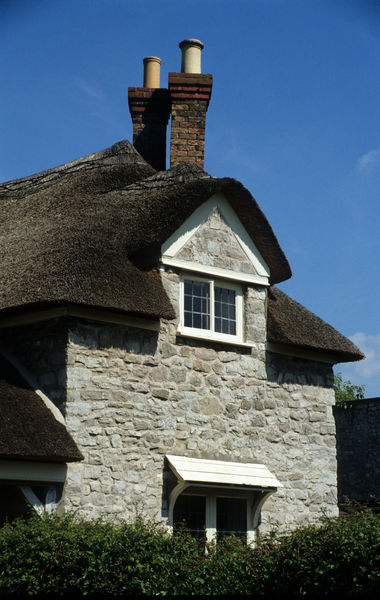
Titel: Model village, Dachgestaltung mit Schilf
Künstler: John Nash
Standort: Bristol
Institution: Blaise Hamlet
Schlagwörter: baum, blau, blätter, himmel, meer, schatten, weiß, dreieck, gelb, grün, braun, fenster, grau, hell, holz, licht, schwarz, stroh, tür, dach, gebäude, gras, haus, wolke, zaun, alt, wand, architektur, rahmen, stein, steine, norden, schilf, busch, büsche, gebüsch, sonne, sträucher, land, blatt, pflanzen, england, front, bauern, kamin, kamine, rund, schornstein, garten, sommer, ansicht, fassade, zwei, heu, giebel, mauer, schornsteine, sprossenfenster, ziegel, hecke, backstein, steinmauer, schlot, bretagne, häuschen, architecture, spitz, seitenansicht, balken, foto, fotografie, photographie, schlote, eingang, schild, wohnhaus, reetdach, strohdach, fensterrahmen, sprossen, mauerwerk, seite, norwegen, schweden, neu, photo, gedeckt, verputzt, schiefer, walm, walmdach, landhaus, blauer himmel, konstruktion, nordsee, vordach, fotographie, abgerundet, bruchstein, steinhaus, stien, satteldach, dack, giebelfenster, verdachung, steinwand, sonnenschutz, bruchsteine, reet, ried, rietdach, cottage, skandinavien, flusssteine, wplken, grasdach, feldstein, level, north, kamera, kamien, rieddach, normandie, harten, reth, norddeutshcland, ret, scandinavia, sichtmauerwerk, trulli, vernacular, strohl, feldsteine, holstein, gedecktes dach, kamiene, schornstrein, reetdachkamin, weiße rahmen